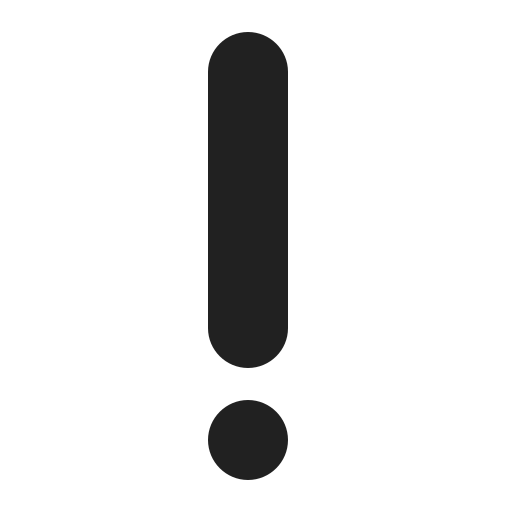
white exclamation mark high contrast